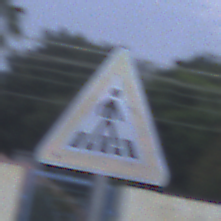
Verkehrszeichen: FussgaengerueberwegLinks
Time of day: SunriseSunset
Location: Outdoor (Suburban)
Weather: PartlyCloudy
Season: NotSpecified
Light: Natural